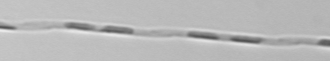
Label: Pseudo-nitzschia